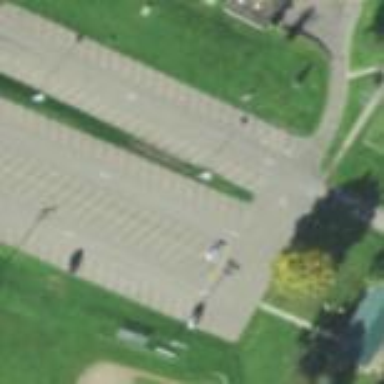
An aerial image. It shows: Street side parking area.